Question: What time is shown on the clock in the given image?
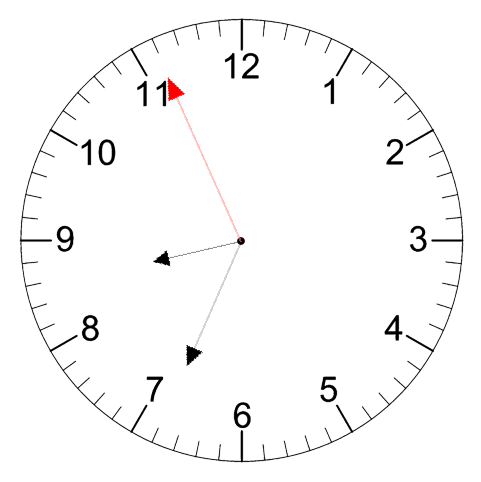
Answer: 08:33:56